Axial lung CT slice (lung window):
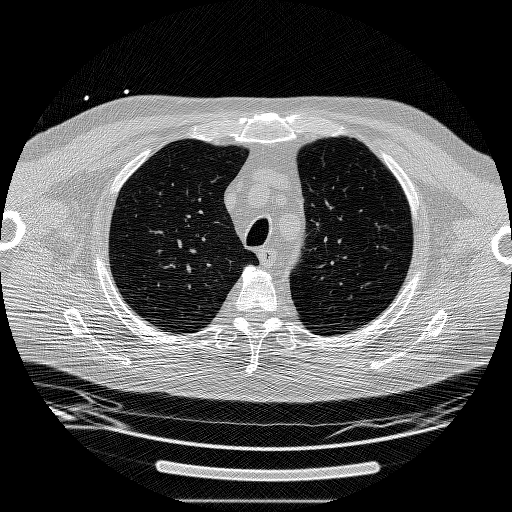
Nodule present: no